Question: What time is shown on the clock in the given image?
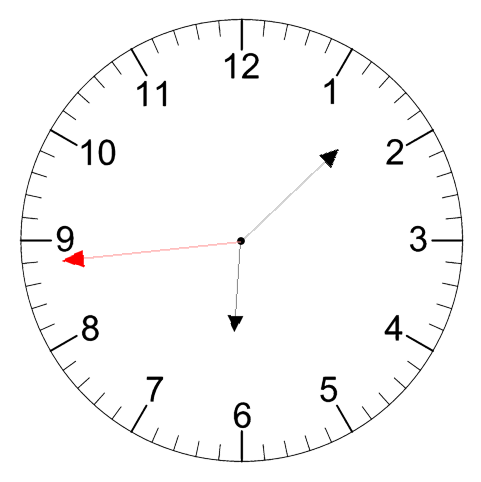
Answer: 06:07:44